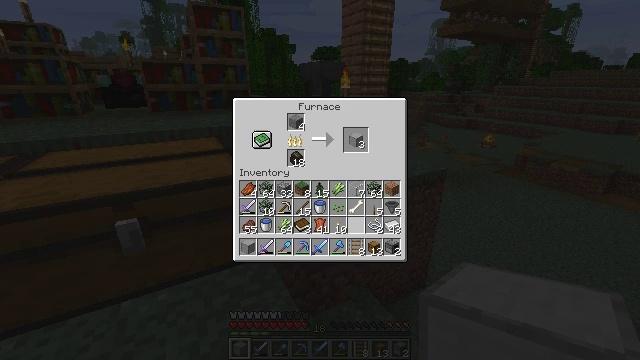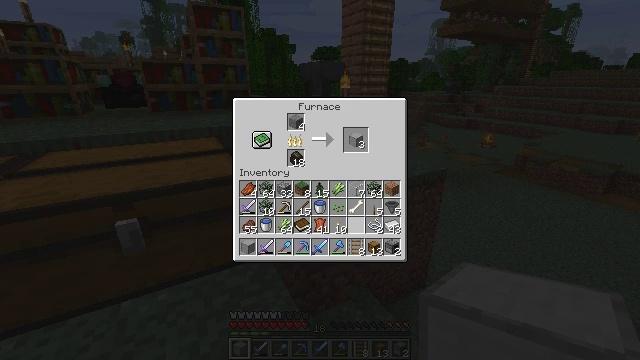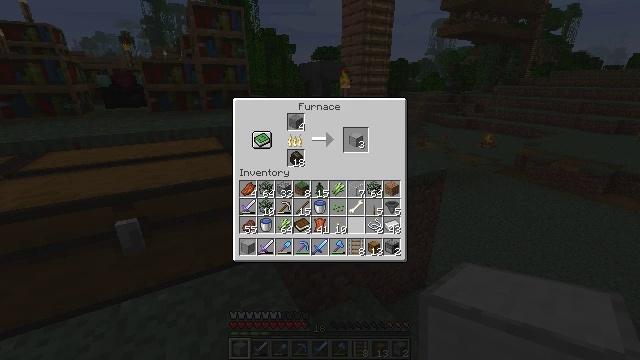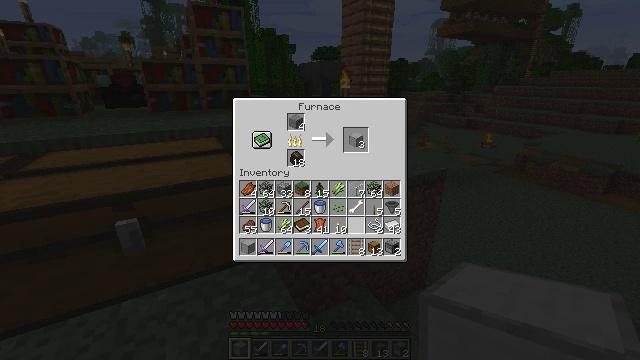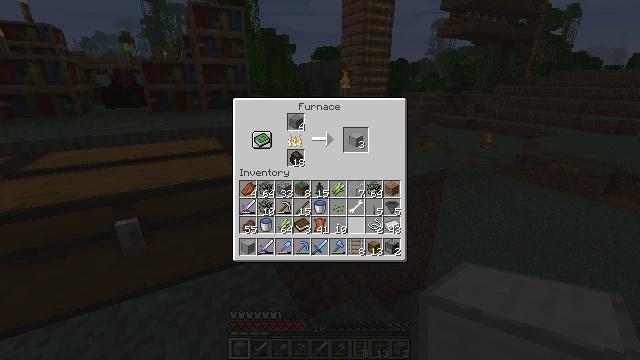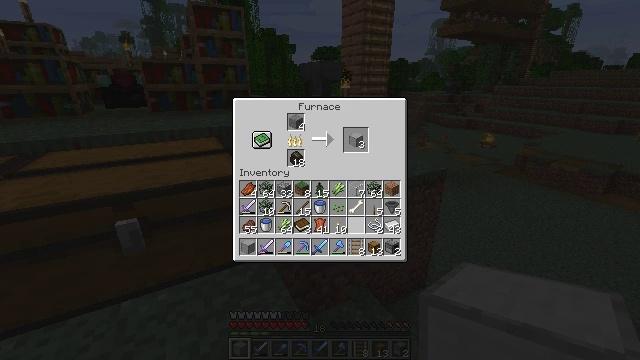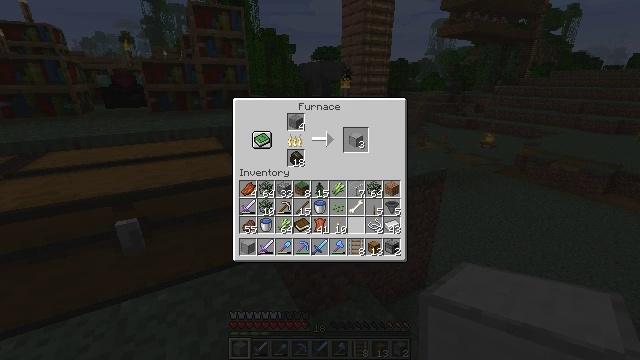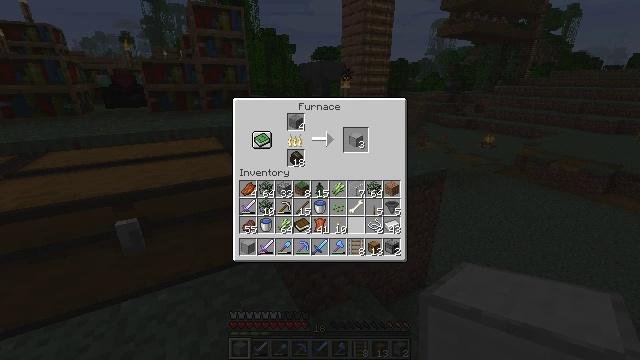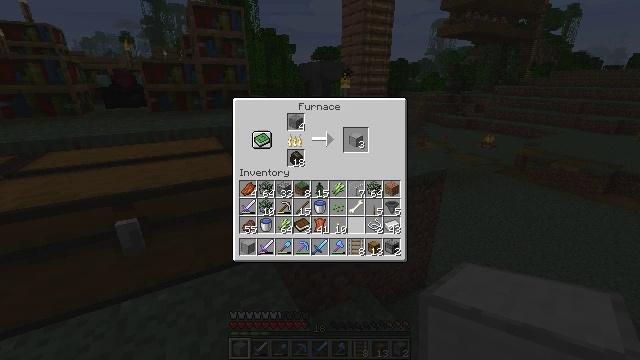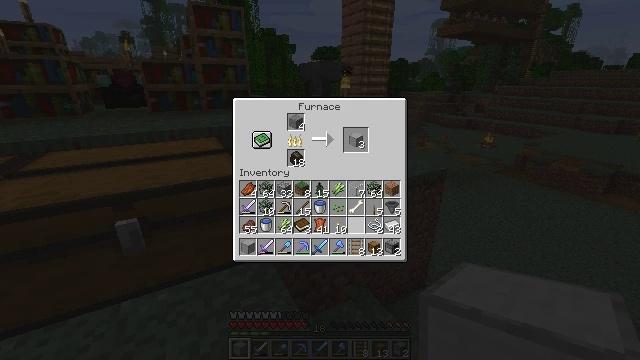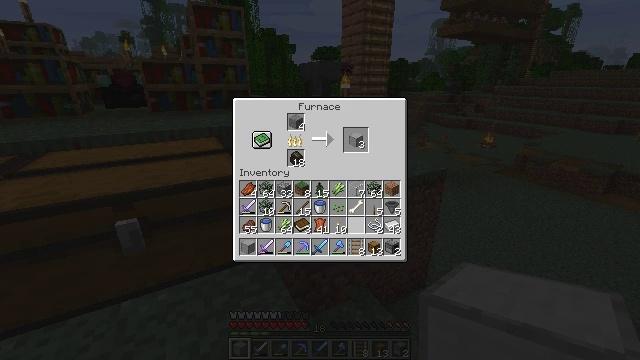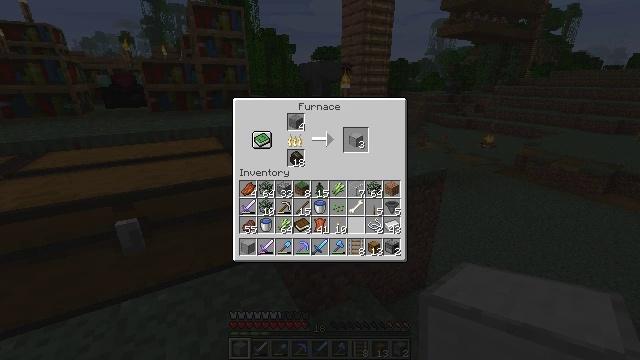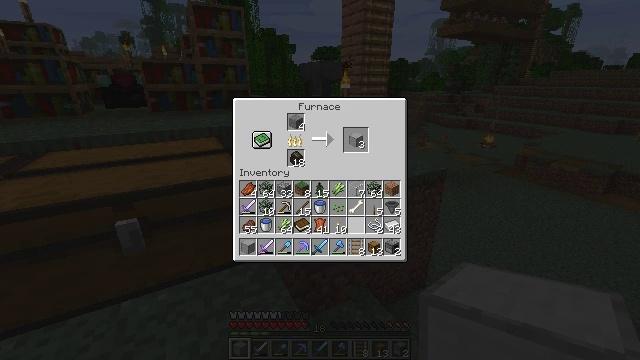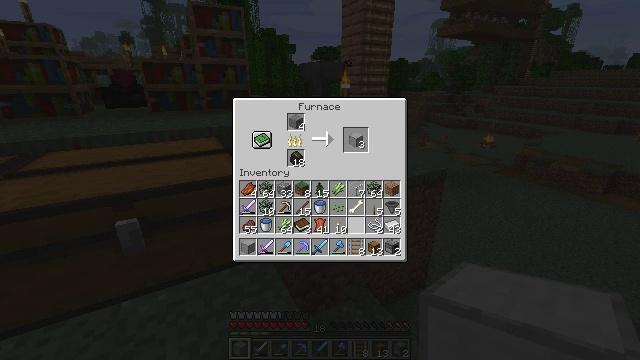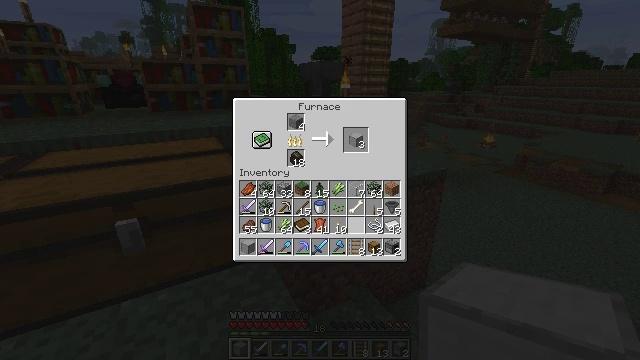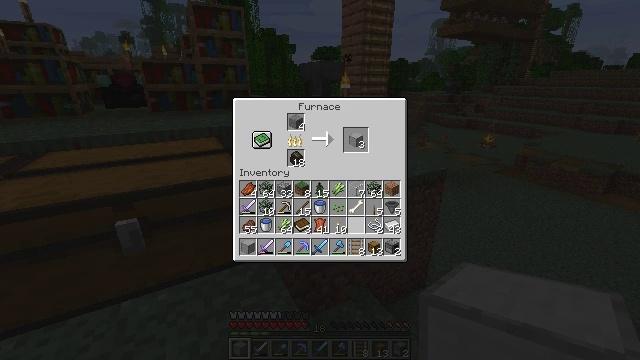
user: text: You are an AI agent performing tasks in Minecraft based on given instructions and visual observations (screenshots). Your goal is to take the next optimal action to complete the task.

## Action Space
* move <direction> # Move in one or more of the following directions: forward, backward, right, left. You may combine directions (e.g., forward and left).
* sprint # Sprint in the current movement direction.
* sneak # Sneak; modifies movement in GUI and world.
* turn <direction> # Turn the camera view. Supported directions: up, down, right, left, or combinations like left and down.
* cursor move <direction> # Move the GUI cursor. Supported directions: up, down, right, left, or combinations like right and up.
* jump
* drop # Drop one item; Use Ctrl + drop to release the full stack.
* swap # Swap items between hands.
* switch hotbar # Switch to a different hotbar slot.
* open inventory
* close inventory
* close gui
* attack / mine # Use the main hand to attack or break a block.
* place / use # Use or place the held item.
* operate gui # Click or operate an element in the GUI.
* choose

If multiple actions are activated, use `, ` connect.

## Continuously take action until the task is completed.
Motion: motion action
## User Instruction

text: Put stone in the furnace to get smooth stone.
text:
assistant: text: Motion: no_op
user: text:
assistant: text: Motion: no_op
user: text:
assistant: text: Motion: no_op
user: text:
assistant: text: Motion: no_op
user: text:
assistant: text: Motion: no_op
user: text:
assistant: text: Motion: no_op
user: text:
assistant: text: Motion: no_op
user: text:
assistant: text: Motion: no_op
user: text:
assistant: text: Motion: no_op
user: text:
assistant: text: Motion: no_op
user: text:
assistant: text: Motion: no_op
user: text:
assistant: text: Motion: no_op
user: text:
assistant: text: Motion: no_op
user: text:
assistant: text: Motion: no_op
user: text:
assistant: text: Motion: no_op
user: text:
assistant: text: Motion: no_op
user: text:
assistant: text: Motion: no_op
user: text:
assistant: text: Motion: no_op
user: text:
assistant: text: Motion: no_op
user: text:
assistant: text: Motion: no_op
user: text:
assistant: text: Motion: no_op
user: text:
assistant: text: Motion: no_op
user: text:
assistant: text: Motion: no_op
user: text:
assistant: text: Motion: no_op
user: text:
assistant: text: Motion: no_op
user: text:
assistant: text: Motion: no_op
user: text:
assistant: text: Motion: no_op
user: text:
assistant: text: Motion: no_op
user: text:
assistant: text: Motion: no_op
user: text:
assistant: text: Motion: no_op